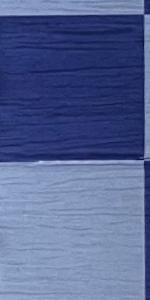
Label: Empty